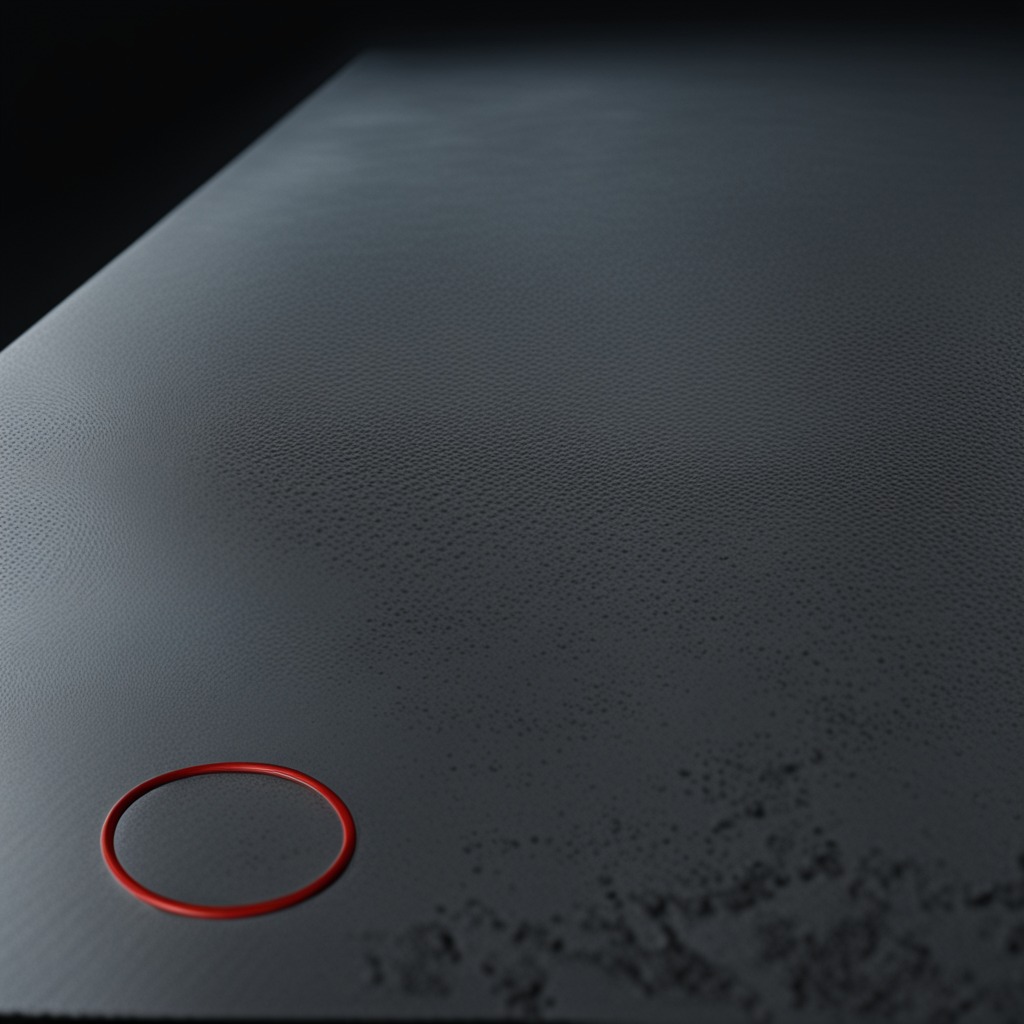
A rubber O-ring is lying on the granite table.